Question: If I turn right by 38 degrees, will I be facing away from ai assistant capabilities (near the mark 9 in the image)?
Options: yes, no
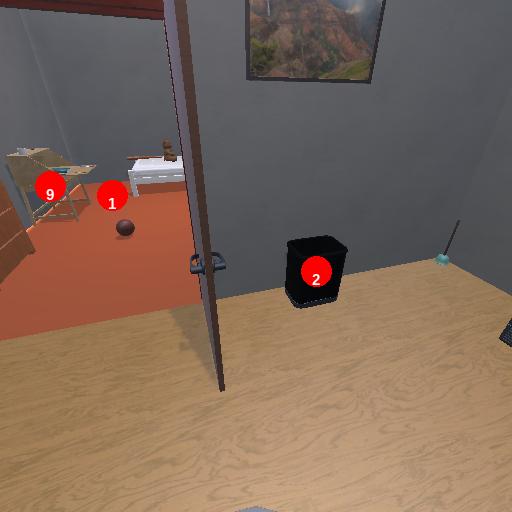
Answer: yes